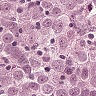
Metastatic tissue present: yes